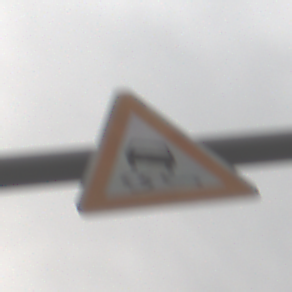
Verkehrszeichen: SchleuderOderRutschgefahr
Umgebung: Outdoor, Nature
Tageszeit: MorningAfternoon
Wetter: Overcast
Licht: Natural
Jahreszeit: NotSpecified
Kontrast: LowContrast